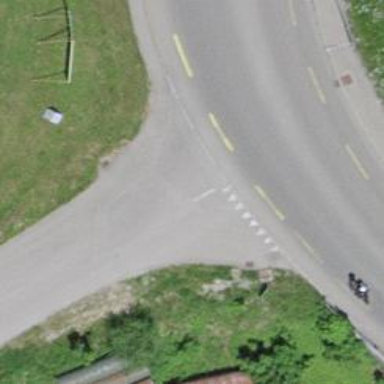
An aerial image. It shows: Road with "give way" sign.